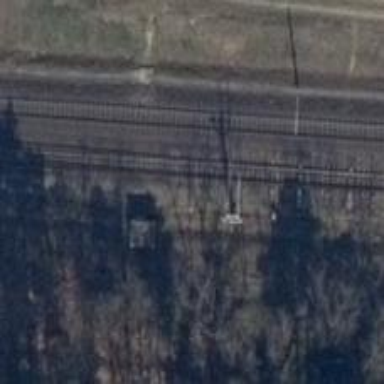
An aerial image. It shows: Railway milestone with catenary mast.